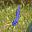
Label: 1